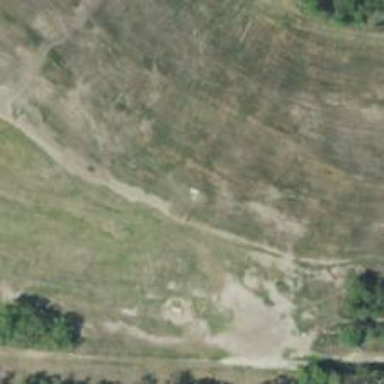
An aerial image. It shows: Disc golf hole.